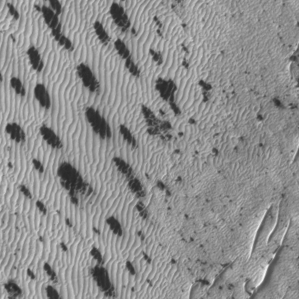
Label: frost